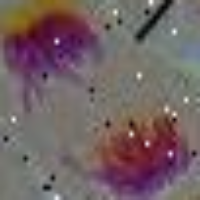
Label: anaphase